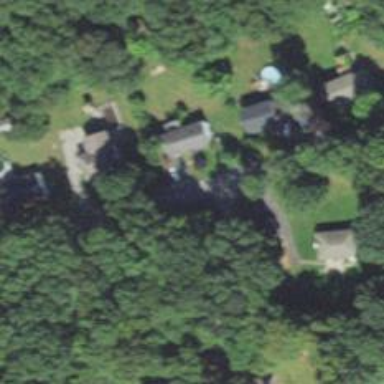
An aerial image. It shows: Residential driveway.